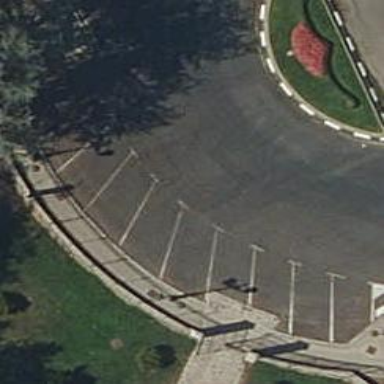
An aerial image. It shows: Tertiary road made of asphalt leading to roundabout junction.